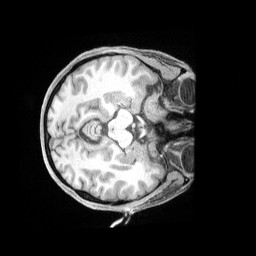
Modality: T1w
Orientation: axial
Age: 34
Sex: female
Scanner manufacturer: siemens
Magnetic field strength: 3 T
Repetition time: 2 s
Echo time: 0.00211 s